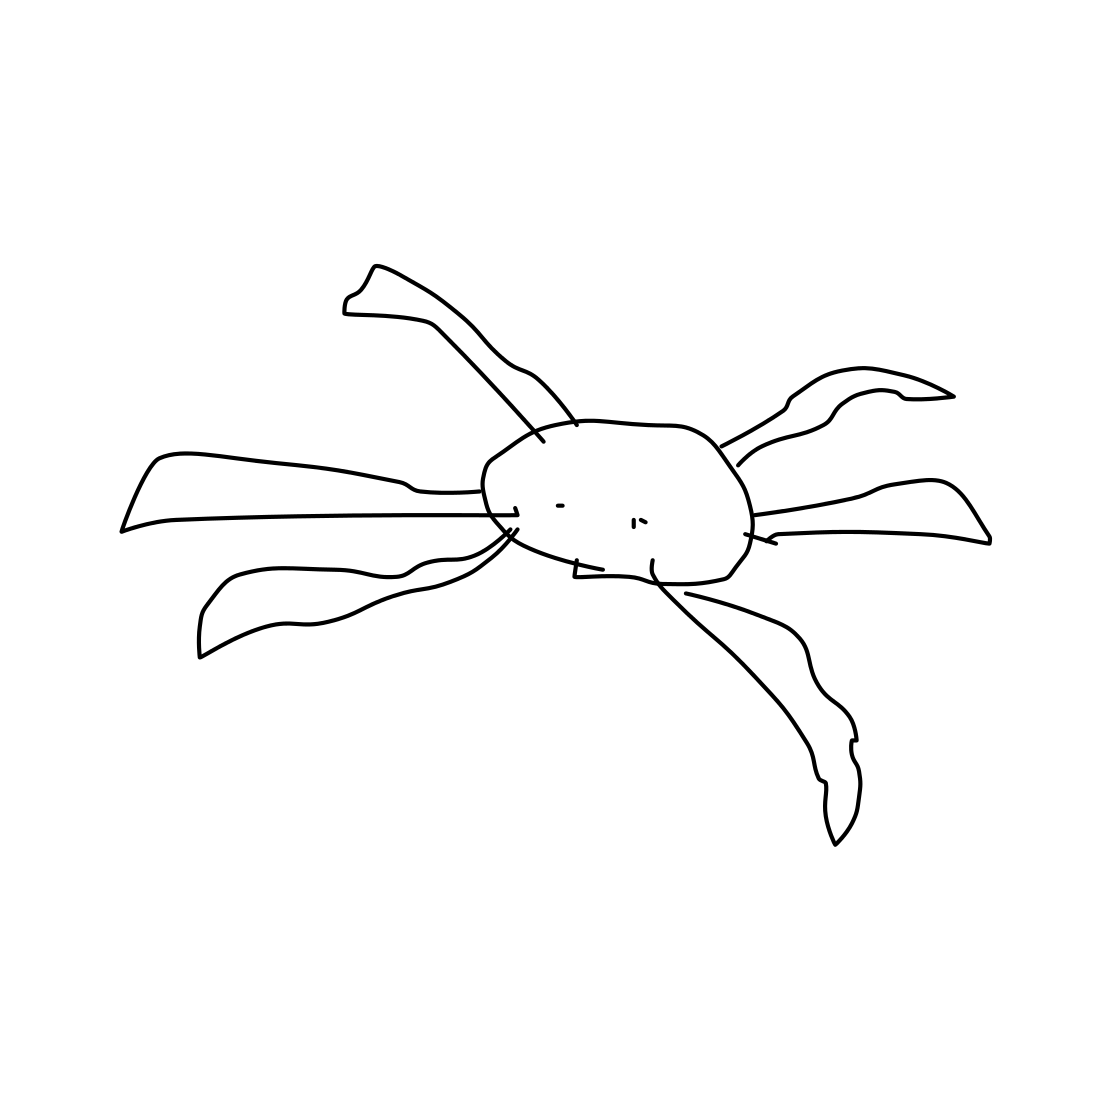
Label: crab